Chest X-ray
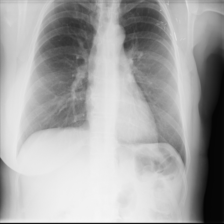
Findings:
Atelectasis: negative
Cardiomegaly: negative
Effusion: negative
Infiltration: negative
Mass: negative
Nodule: negative
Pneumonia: negative
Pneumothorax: negative
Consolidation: negative
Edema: negative
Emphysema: negative
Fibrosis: negative
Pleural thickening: negative
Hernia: negative